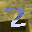
Label: 2